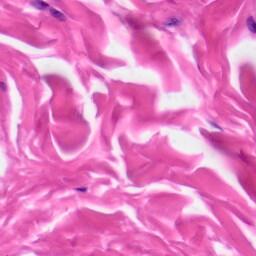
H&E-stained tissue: Skin